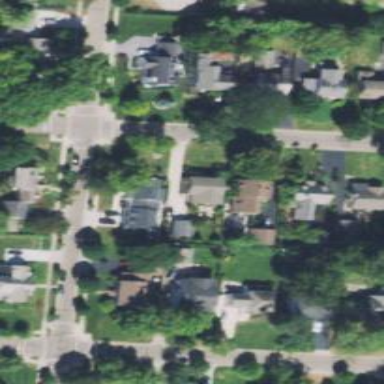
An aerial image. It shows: Residential driveway used as service road.